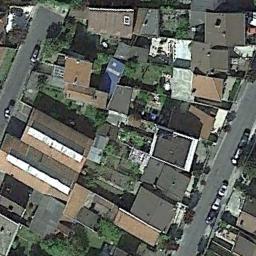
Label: dense_residential